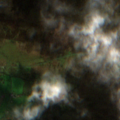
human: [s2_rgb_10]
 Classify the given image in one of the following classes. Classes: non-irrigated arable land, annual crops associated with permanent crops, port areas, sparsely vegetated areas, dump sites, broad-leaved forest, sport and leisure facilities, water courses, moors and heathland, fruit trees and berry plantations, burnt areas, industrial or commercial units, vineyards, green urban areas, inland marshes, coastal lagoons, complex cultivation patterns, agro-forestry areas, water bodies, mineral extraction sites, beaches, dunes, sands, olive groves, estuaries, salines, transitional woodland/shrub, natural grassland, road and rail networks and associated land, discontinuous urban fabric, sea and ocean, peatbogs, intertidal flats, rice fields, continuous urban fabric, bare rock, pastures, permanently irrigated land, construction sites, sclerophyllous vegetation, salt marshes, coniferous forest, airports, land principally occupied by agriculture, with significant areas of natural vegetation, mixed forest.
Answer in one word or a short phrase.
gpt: pastures, moors and heathland